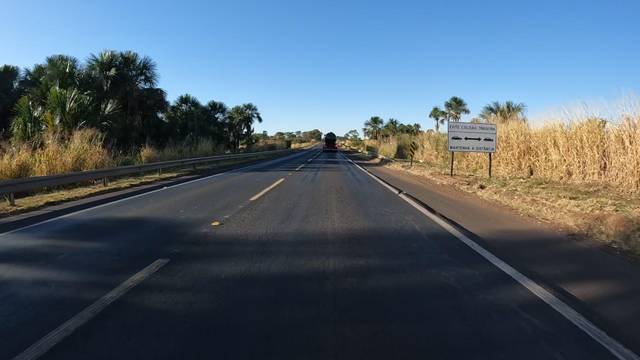
Region: Brazil
Coordinates: -18.879, -48.291